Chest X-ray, PA view. Patient: 62 years old, sex F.
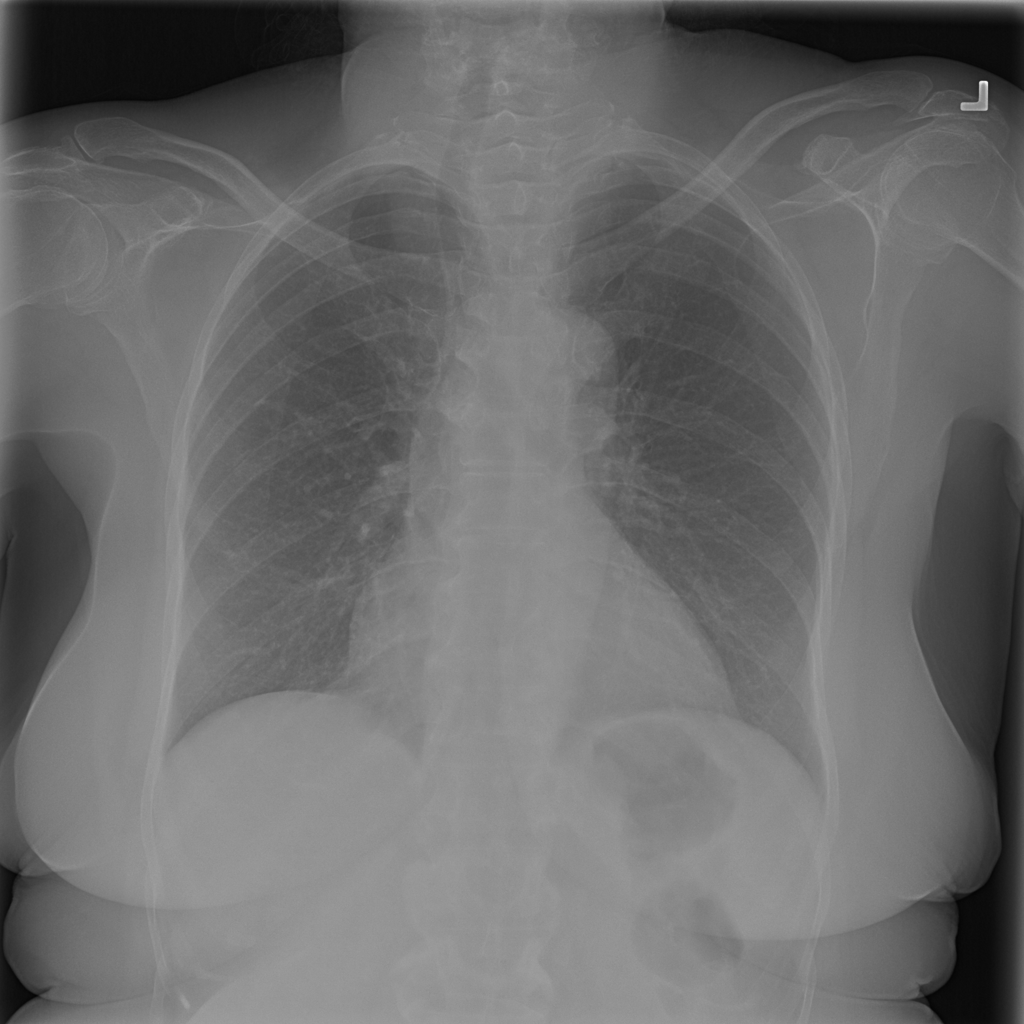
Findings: Mass, Pleural_Thickening